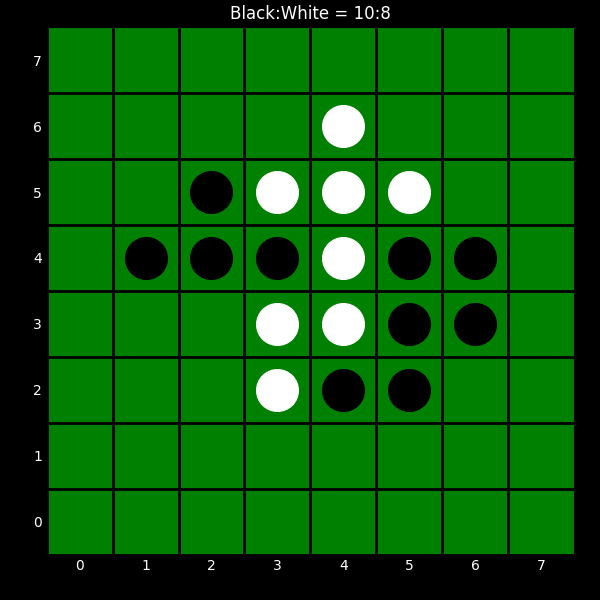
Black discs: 10
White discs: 8